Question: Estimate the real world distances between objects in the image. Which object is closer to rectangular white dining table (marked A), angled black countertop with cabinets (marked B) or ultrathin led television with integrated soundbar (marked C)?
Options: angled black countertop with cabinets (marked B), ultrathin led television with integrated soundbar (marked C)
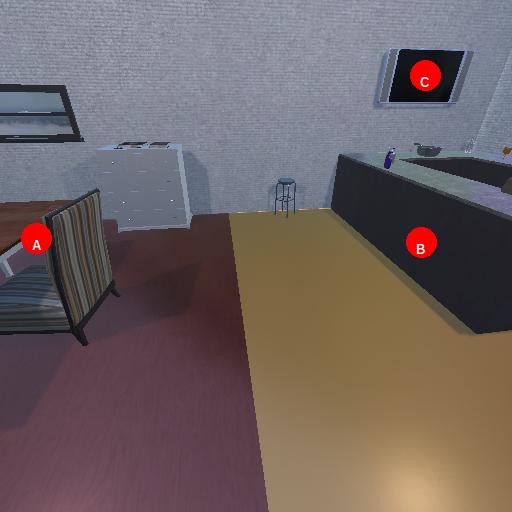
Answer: angled black countertop with cabinets (marked B)